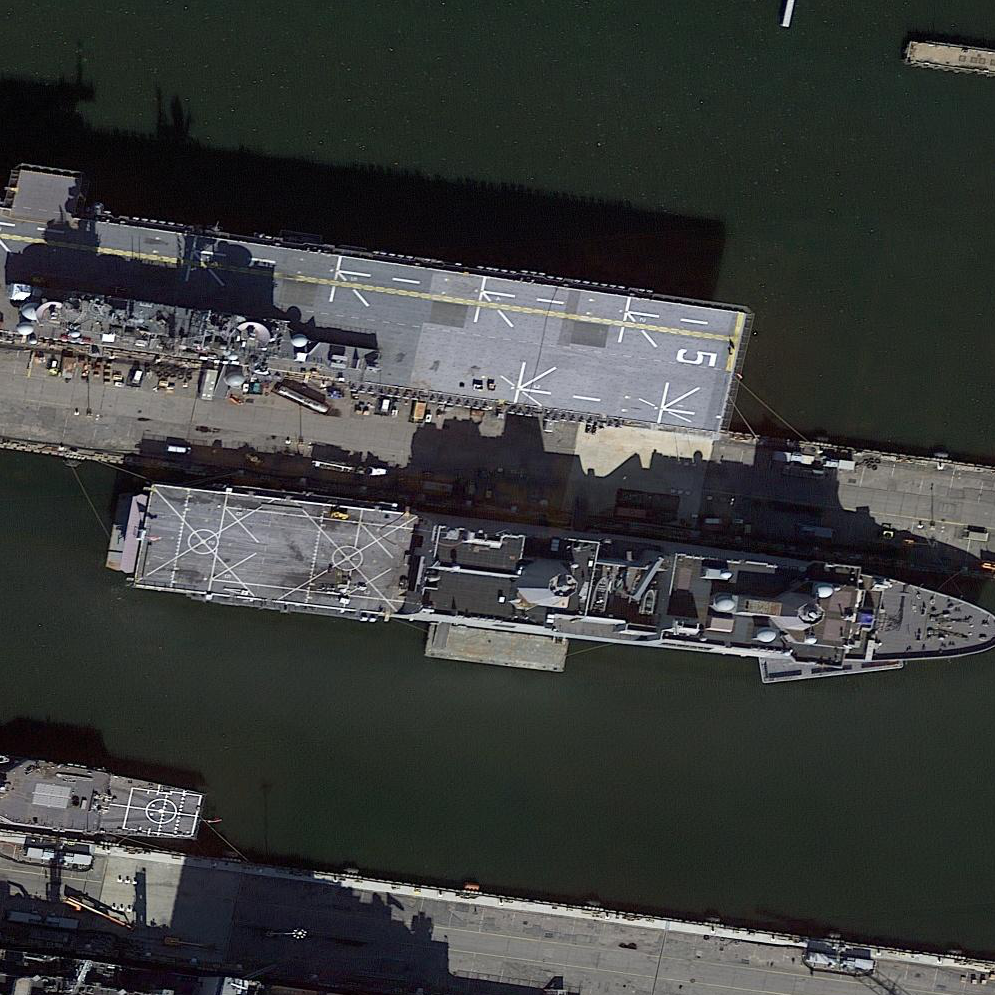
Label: combat